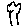
Label: tree